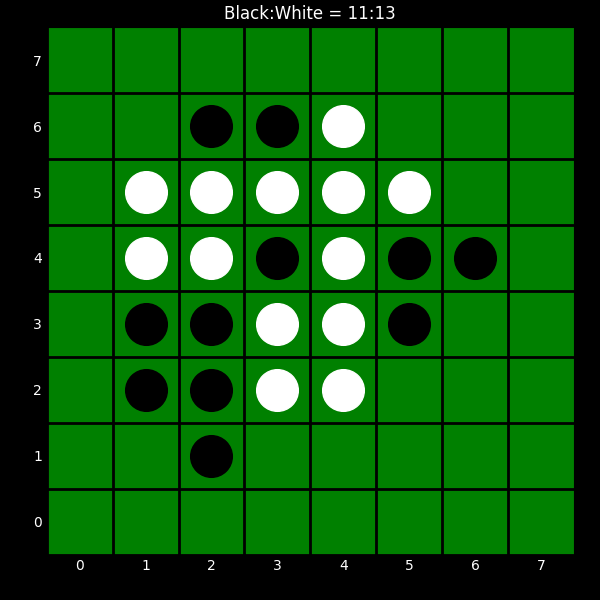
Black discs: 11
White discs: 13